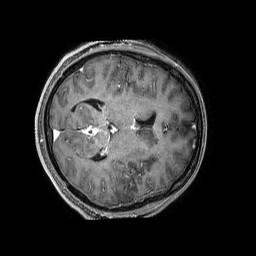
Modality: T1w
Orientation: axial
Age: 41
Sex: male
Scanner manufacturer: philips
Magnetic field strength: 3 T
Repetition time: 0.007121 s
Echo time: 0.003292 s